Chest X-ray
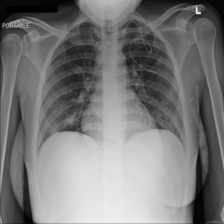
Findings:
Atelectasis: negative
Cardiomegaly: negative
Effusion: negative
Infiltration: positive
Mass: negative
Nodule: positive
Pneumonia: negative
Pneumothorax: negative
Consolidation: negative
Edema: negative
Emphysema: negative
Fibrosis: negative
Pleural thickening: negative
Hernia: negative